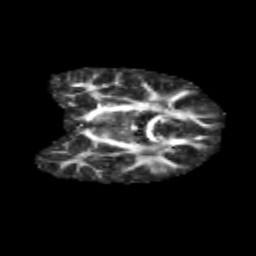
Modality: FA
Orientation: coronal
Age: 12
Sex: male
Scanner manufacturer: siemens
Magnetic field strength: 3 T
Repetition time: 3.8 s
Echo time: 0.07 s